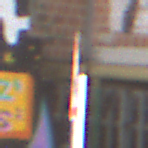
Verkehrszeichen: SchneeOderEisglaette
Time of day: Midday
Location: Roofed (Special)
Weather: Overcast
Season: NotSpecified
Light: Natural